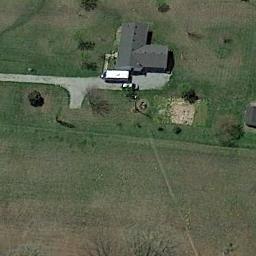
Label: residential